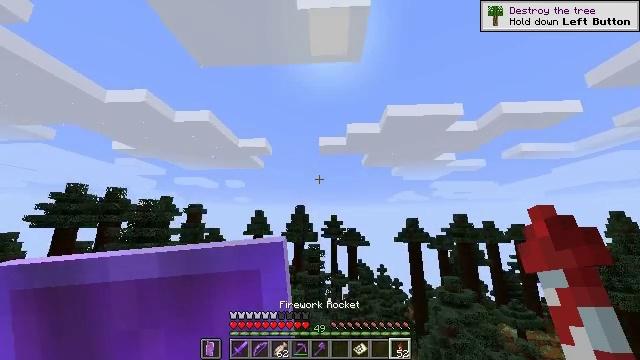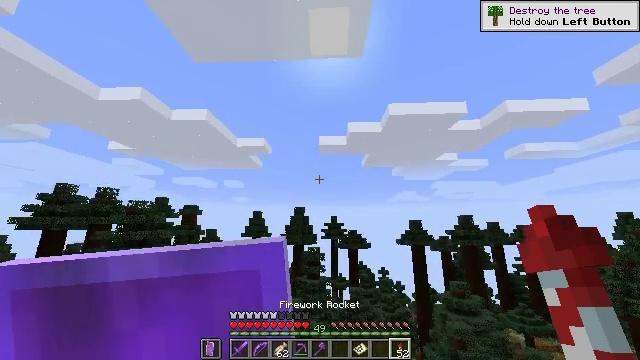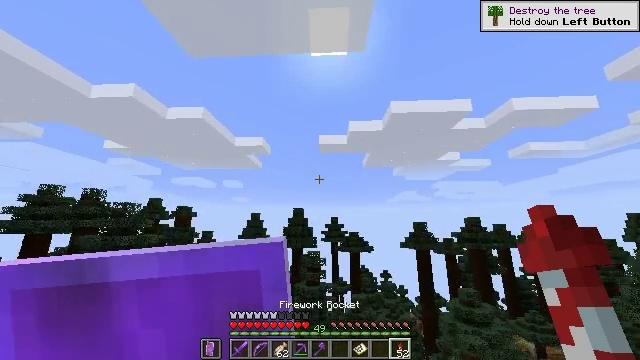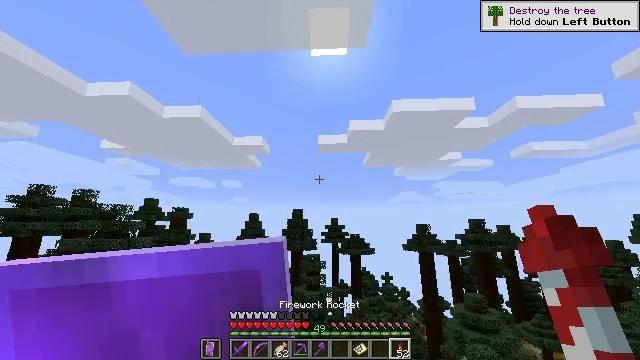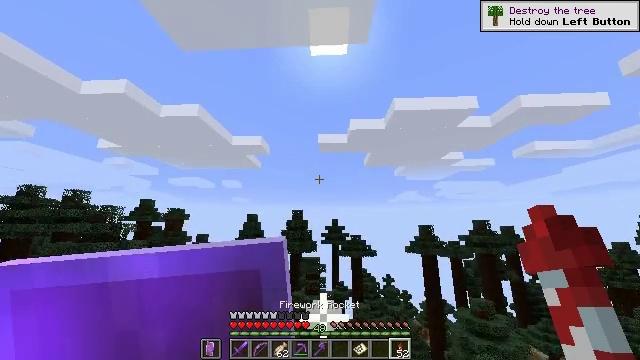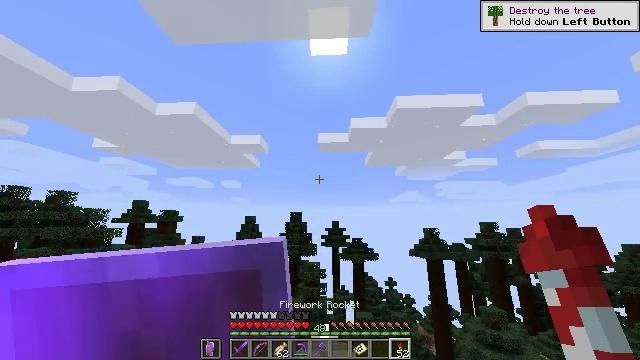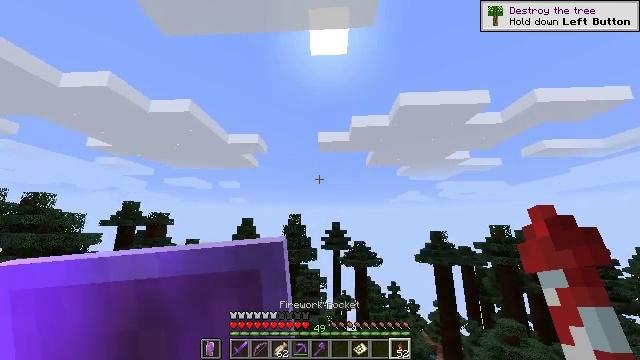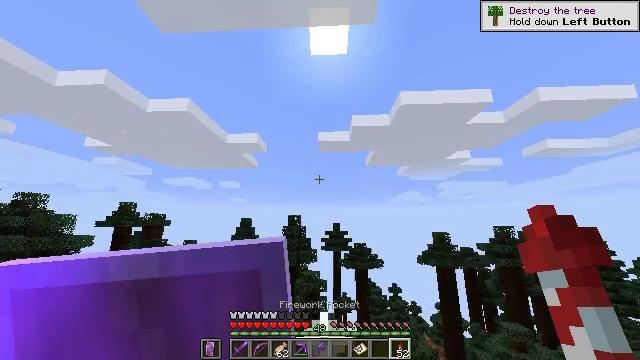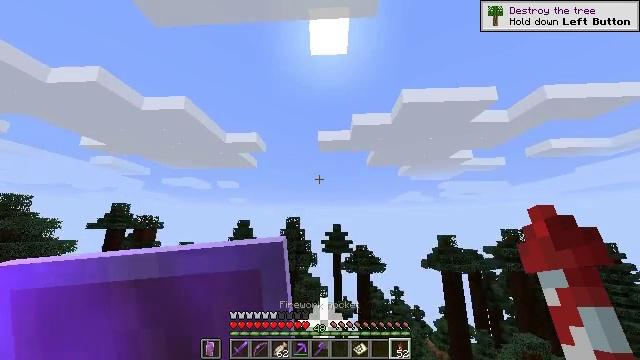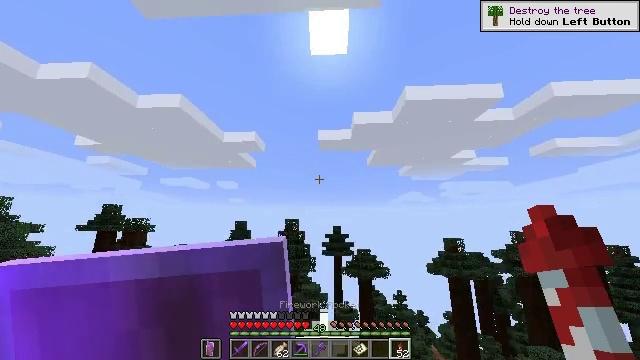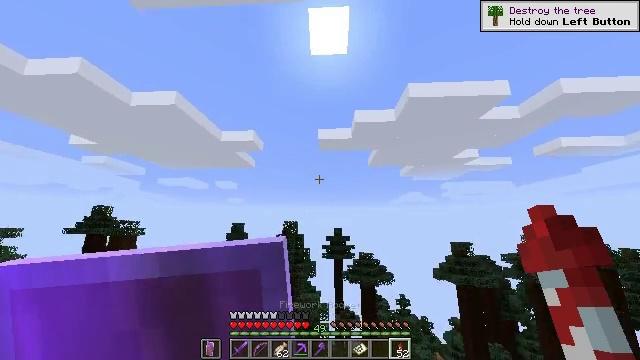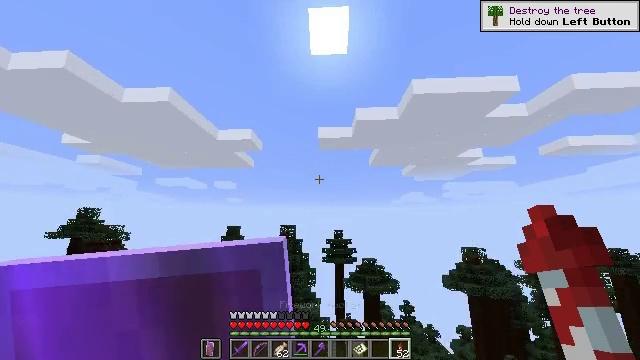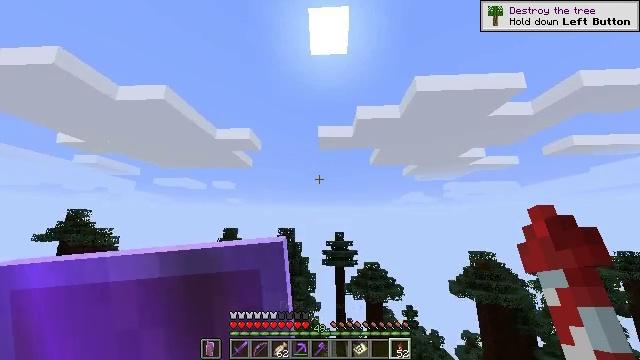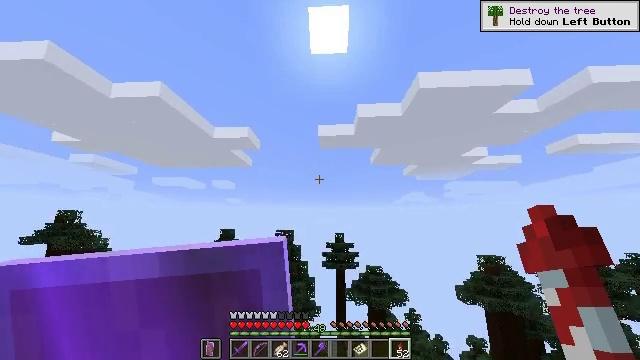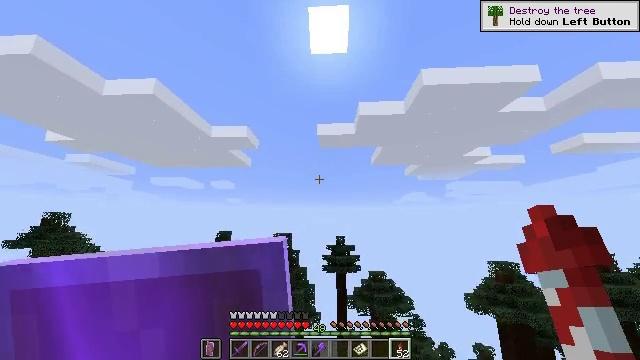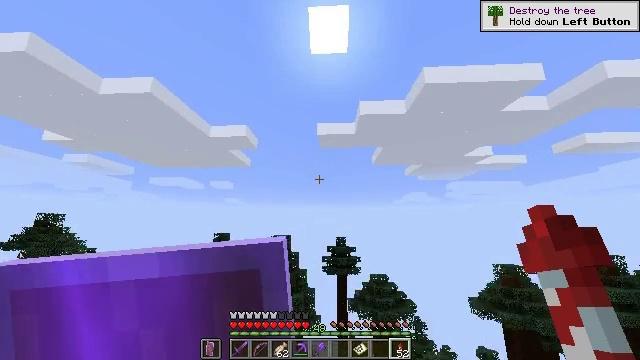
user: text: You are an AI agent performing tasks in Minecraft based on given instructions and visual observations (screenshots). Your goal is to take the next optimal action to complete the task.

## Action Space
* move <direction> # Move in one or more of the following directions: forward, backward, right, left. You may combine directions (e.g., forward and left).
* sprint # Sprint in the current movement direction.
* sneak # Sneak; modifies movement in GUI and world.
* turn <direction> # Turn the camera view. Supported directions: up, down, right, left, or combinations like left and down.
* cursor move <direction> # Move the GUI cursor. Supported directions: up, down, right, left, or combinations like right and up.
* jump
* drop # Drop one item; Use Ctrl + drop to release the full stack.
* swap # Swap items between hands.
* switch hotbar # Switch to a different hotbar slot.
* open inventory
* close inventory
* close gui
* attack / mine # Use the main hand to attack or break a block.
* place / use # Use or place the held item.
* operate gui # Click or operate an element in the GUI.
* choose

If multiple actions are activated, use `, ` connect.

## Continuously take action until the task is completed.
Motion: motion action
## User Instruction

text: Mine the sticky piston.
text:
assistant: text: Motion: move forward, sprint
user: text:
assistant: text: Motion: move forward, sprint
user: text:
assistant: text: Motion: move forward, sprint
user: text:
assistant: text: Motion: move forward, sprint
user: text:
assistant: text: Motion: move forward, sprint
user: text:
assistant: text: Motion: move forward, sprint
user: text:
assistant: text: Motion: move forward, sprint
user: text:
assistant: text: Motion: move forward, sprint
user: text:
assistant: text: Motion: move forward, sprint
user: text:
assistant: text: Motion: move forward, sprint
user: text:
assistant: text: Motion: move forward, sprint
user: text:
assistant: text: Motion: move forward, sprint
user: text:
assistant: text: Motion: move forward, sprint
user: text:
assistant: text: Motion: move forward, sprint
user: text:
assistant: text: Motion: move forward, sprint
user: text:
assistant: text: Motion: move forward, sprint
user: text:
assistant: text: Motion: move forward, sprint
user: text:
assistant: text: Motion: move forward, sprint
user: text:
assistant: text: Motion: move forward, sprint
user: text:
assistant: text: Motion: move forward, sprint
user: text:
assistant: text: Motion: move forward, sprint
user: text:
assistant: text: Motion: move forward
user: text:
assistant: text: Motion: move forward
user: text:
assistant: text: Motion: move forward
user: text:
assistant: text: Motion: move forward
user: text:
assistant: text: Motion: no_op
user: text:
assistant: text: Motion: no_op
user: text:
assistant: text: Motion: no_op
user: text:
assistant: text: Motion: no_op
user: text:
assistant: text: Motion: no_op